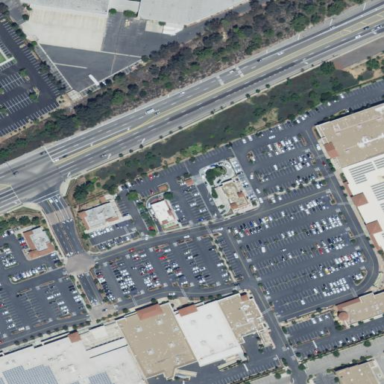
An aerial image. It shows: Retail area.